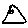
Label: triangle